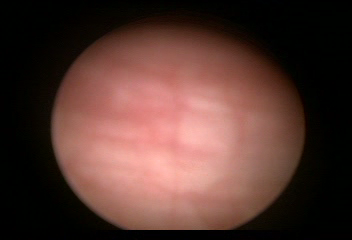
Modality: WLC
Class: Normal mucosa
Bladder cancer association: No